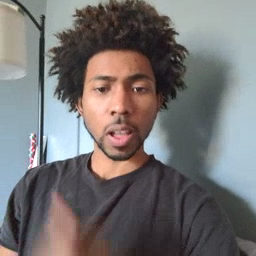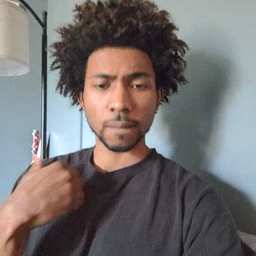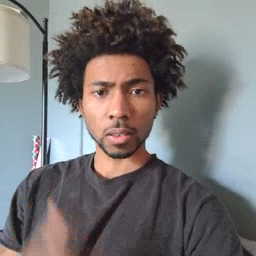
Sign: have